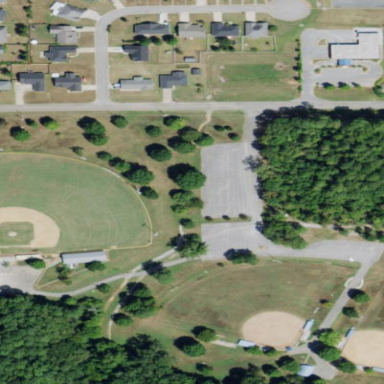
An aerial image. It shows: Baseball pitch for leisure and sports activities.